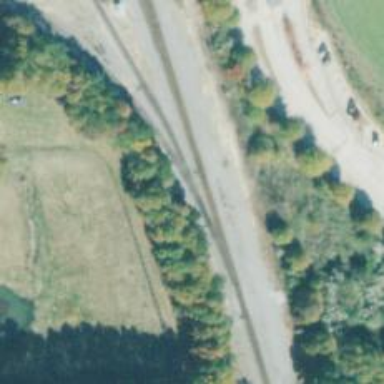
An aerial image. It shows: Railway spur junction.